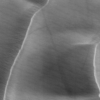
Label: not_dusty